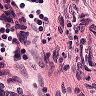
Metastatic tissue present: no